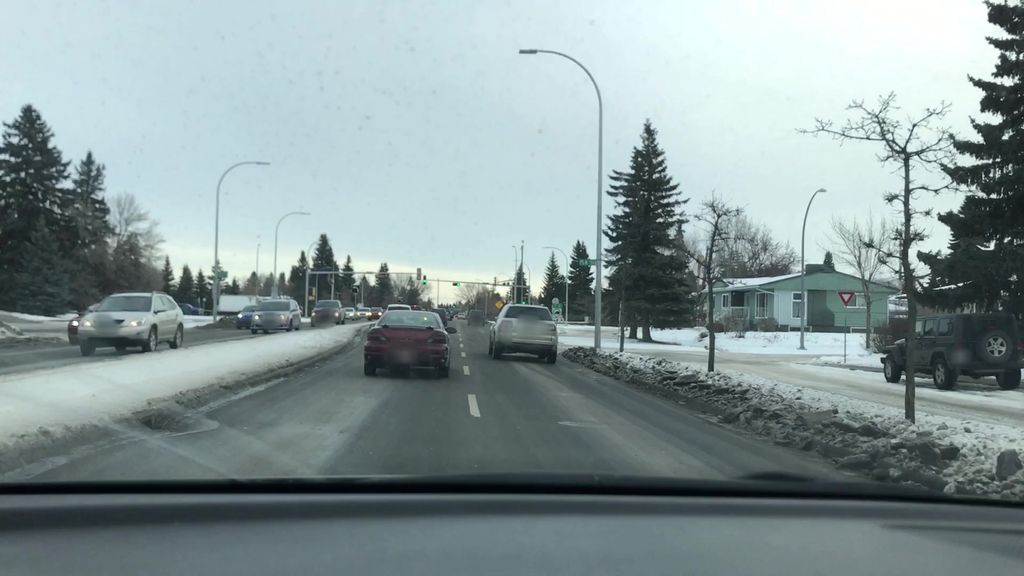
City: edmonton